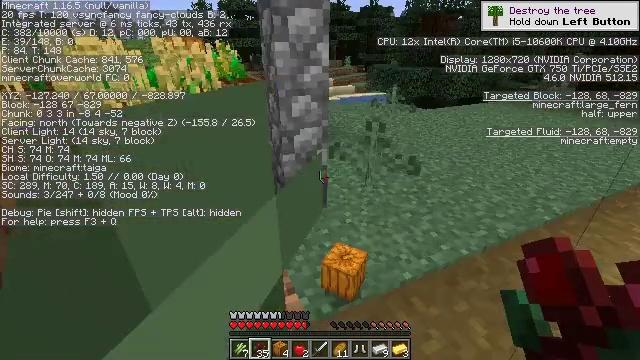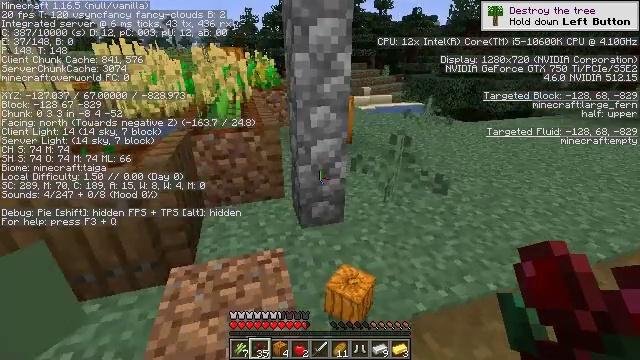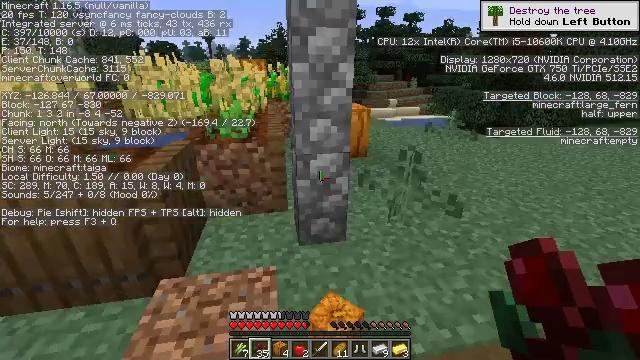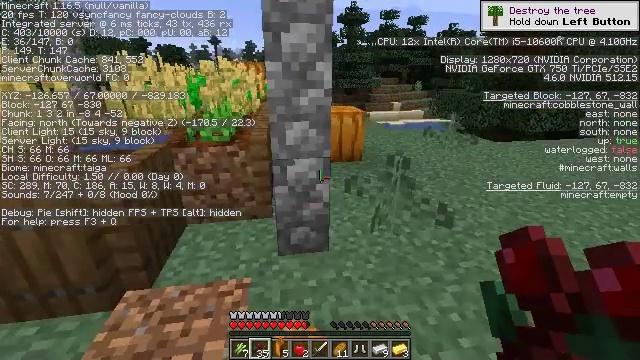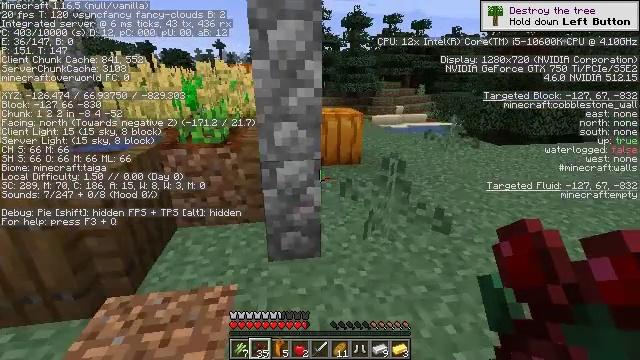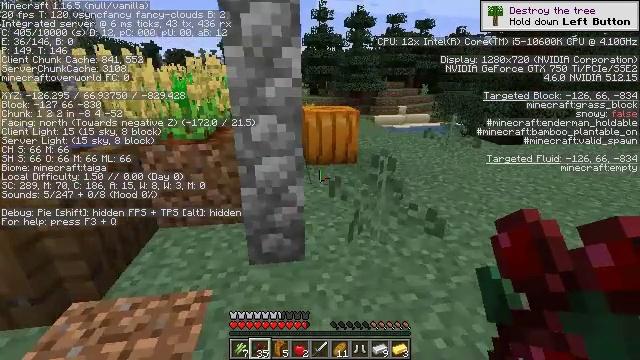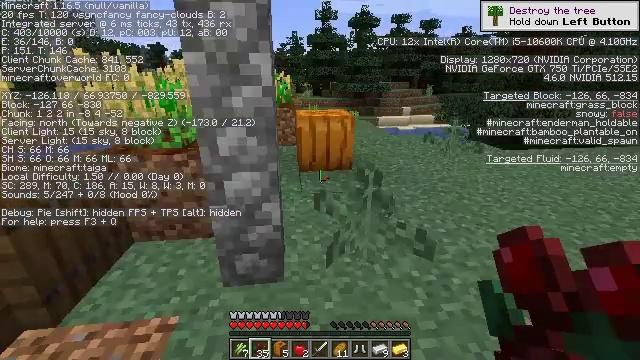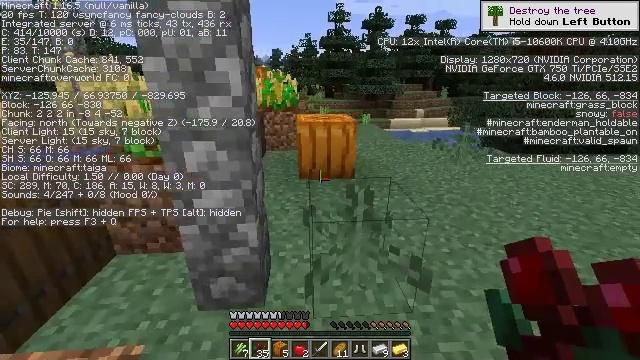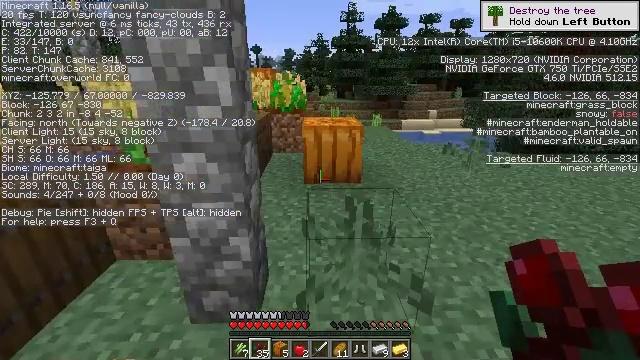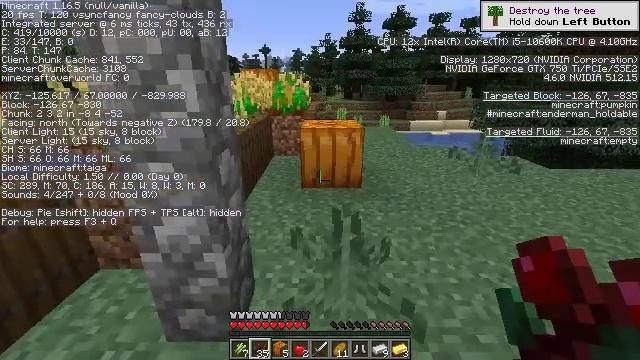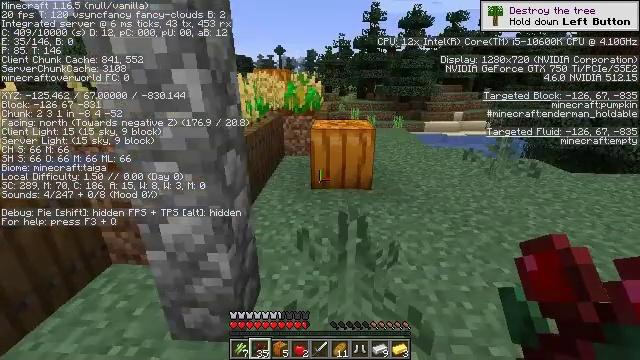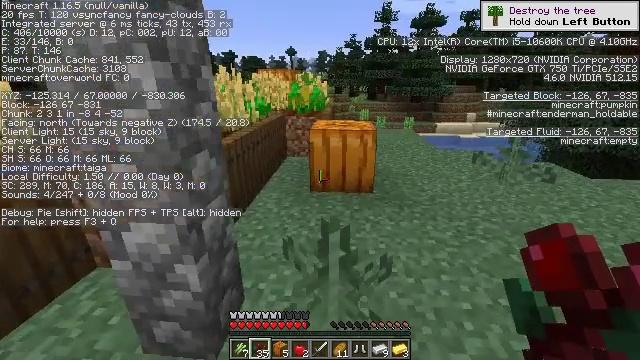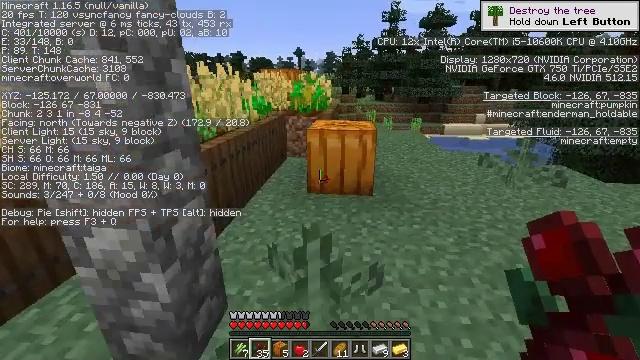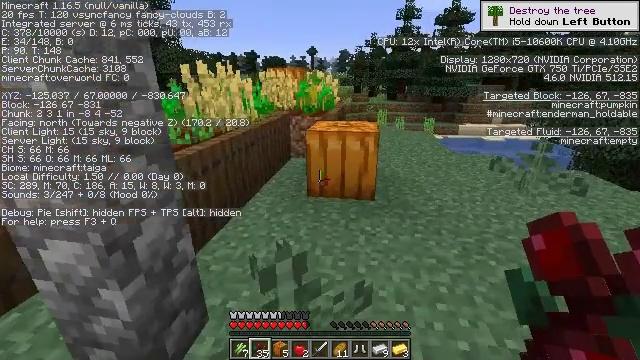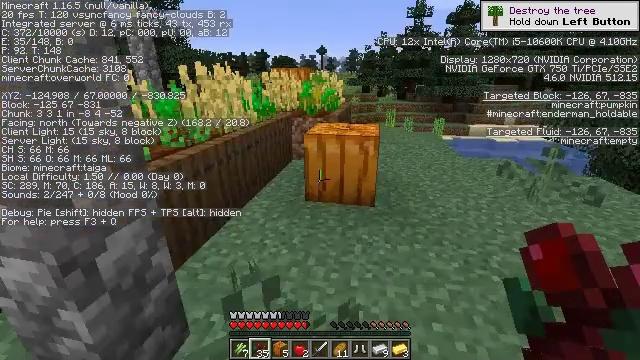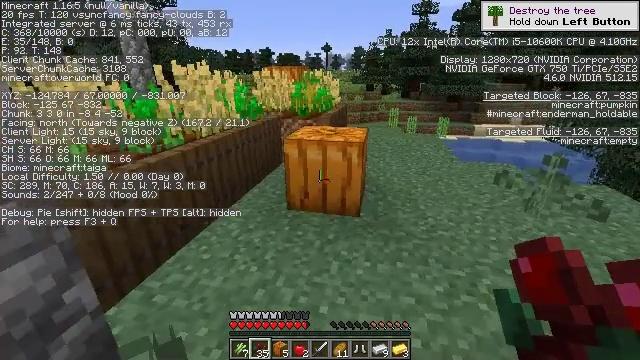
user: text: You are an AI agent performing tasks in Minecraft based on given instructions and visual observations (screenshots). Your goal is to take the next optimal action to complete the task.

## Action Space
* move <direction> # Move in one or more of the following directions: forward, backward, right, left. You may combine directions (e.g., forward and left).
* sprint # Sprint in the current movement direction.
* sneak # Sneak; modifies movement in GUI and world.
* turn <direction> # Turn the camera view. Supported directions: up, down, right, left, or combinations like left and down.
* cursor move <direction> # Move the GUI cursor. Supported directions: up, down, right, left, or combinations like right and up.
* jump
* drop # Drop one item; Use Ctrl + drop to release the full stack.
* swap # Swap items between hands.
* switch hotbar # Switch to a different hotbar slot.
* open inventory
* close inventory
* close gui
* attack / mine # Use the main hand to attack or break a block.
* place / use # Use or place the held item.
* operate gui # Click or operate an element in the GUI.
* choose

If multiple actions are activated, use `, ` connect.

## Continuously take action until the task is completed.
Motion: motion action
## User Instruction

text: Gather a pumpkin block.
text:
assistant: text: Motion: move forward and move right, turn left and up
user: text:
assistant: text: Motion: move forward and move right, turn left and up
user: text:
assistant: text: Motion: move forward and move right, turn left
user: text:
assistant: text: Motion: move forward and move right
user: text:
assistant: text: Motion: move forward and move right
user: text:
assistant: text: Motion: move forward and move right, turn left
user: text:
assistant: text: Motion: move forward and move right, turn left
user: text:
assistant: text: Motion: move forward and move right, turn left
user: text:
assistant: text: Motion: move forward and move right, turn left
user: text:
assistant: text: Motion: move forward and move right, turn left
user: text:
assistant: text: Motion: move forward and move right, turn left
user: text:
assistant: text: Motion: move forward and move right, turn left
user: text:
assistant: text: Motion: move forward and move right, turn left
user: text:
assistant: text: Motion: move forward and move right, turn left
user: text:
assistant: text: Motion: move forward and move right, turn left
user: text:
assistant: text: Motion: move forward and move right
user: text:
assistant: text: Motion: move forward and move right
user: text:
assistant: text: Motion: move forward and move right
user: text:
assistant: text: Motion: move forward and move right, turn left
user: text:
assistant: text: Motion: move forward, turn left and down
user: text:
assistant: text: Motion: move forward, turn left and down, attack / mine
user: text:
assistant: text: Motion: turn down, attack / mine
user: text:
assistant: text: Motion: turn left and down, attack / mine
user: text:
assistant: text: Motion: turn left, attack / mine
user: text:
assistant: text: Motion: attack / mine
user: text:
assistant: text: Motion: attack / mine
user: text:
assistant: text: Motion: attack / mine
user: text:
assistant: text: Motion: attack / mine
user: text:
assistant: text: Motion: attack / mine
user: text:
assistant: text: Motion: attack / mine